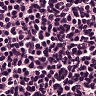
Metastatic tissue present: no